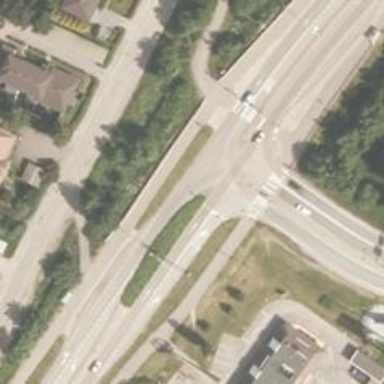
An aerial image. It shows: Asphalt trunk link road.